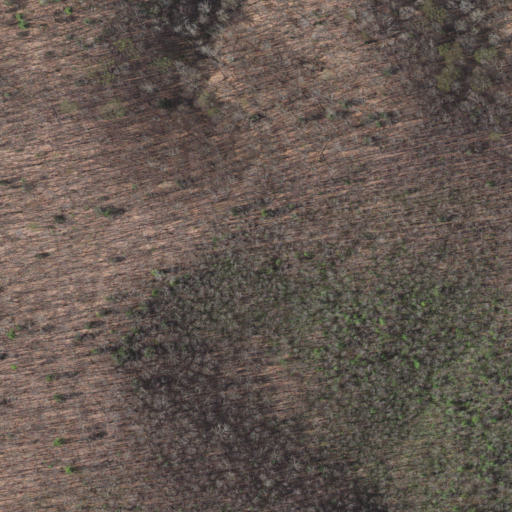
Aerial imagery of mountain in Virginia named Grosses Mountain containing deciduous forest and mixed forest